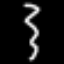
Label: squiggle